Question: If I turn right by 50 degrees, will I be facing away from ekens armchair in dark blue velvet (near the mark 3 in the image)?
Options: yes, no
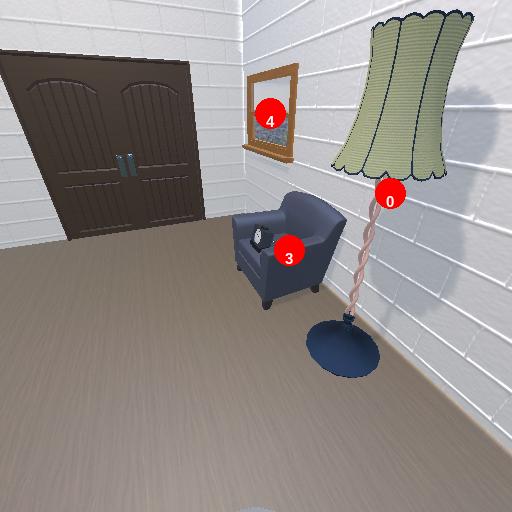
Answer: yes